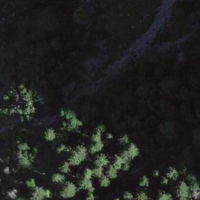
EUNIS habitat code: 43
Species observed at this site:
Vicia sylvatica